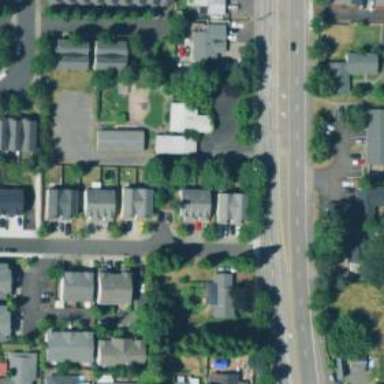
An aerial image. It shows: Living street.